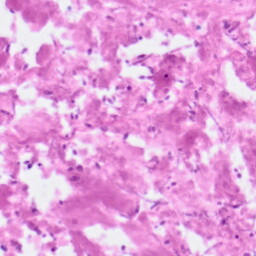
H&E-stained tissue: Pancreatic